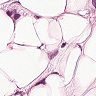
Metastatic tissue present: yes